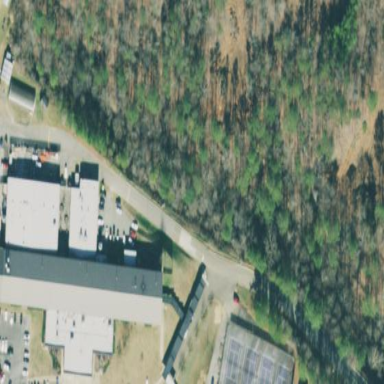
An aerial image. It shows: School building.